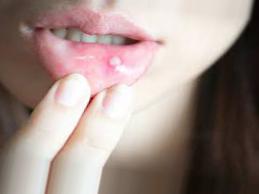
Condition: Mouth Ulcer